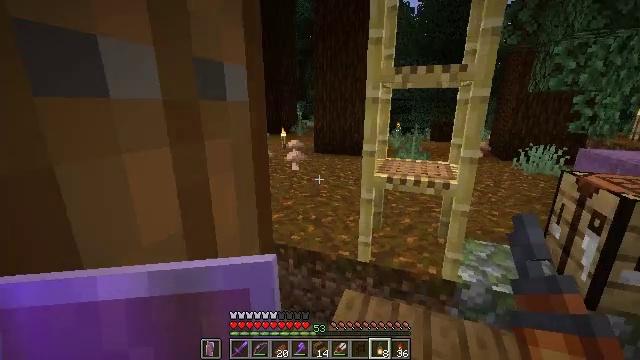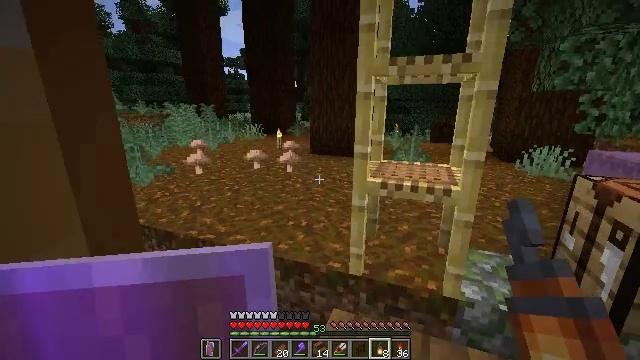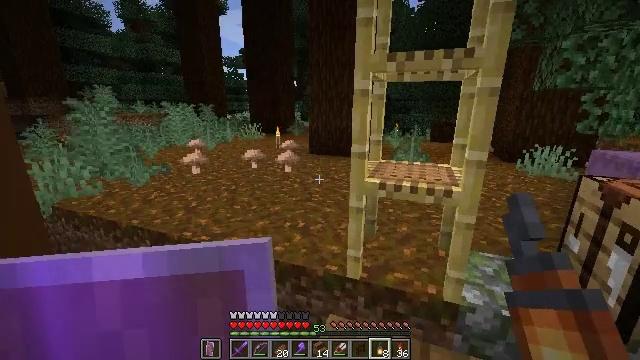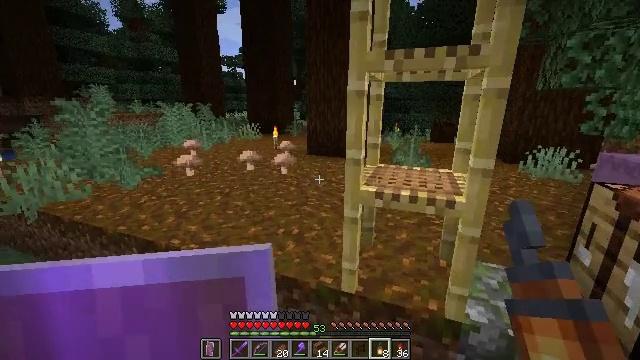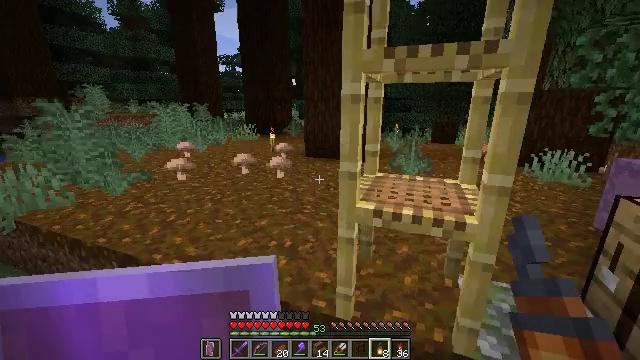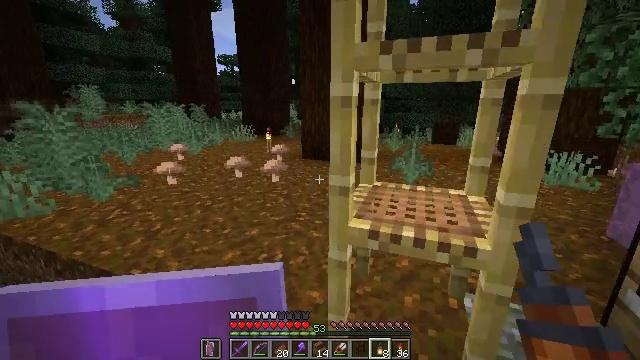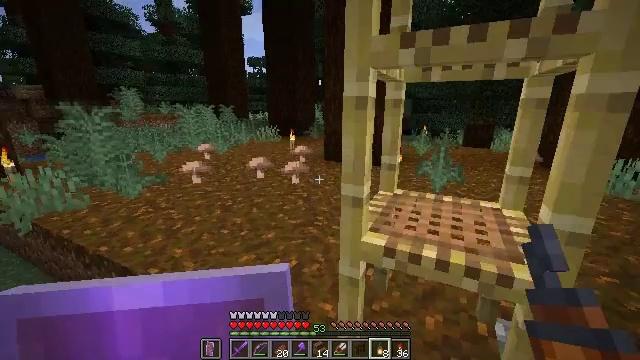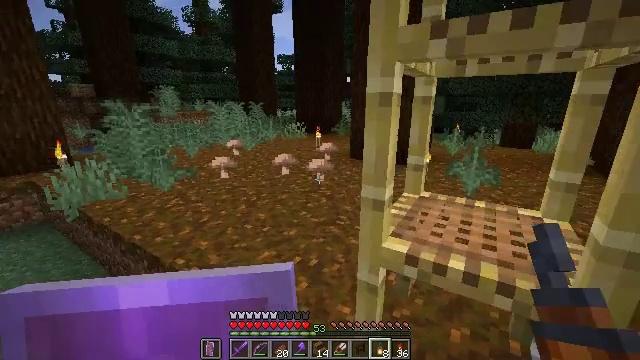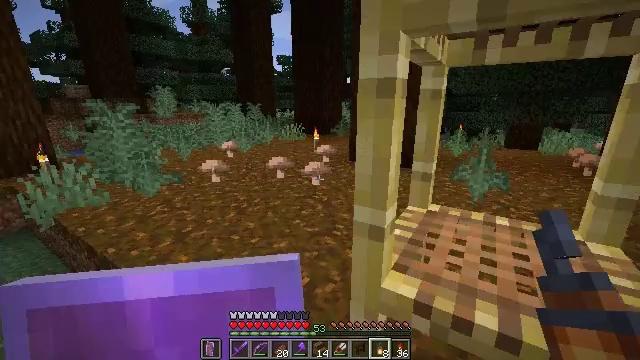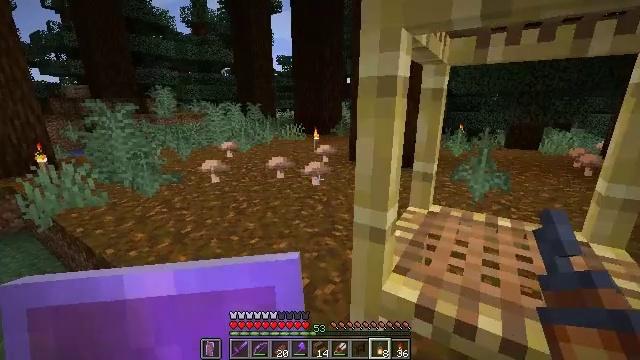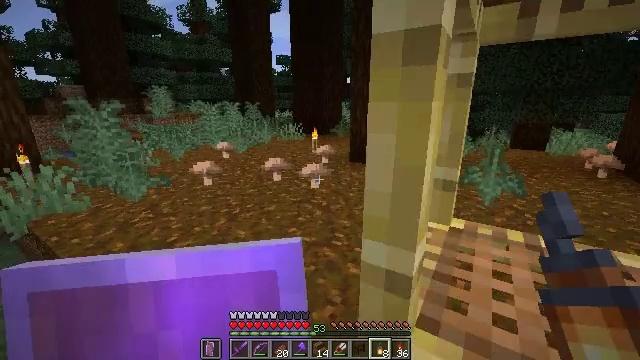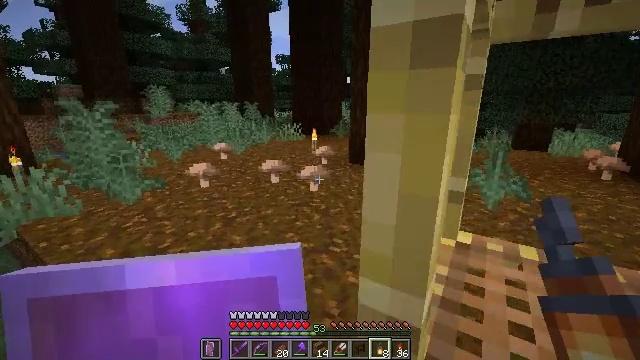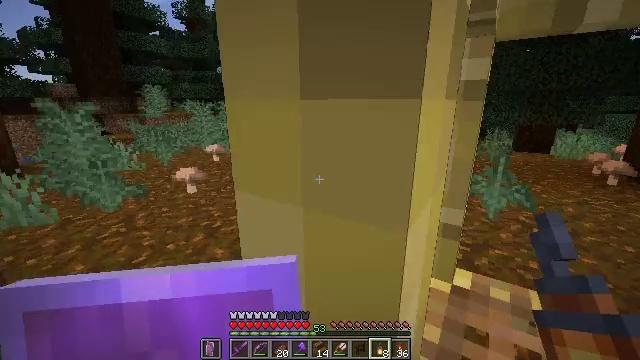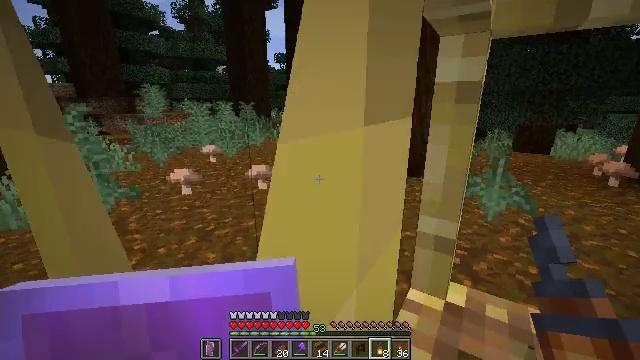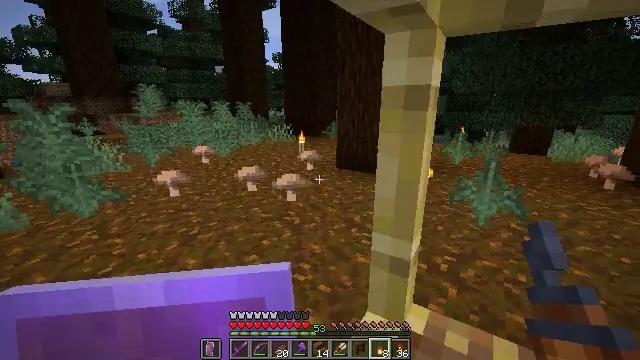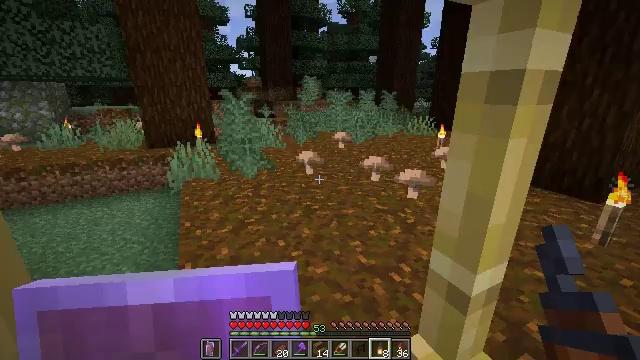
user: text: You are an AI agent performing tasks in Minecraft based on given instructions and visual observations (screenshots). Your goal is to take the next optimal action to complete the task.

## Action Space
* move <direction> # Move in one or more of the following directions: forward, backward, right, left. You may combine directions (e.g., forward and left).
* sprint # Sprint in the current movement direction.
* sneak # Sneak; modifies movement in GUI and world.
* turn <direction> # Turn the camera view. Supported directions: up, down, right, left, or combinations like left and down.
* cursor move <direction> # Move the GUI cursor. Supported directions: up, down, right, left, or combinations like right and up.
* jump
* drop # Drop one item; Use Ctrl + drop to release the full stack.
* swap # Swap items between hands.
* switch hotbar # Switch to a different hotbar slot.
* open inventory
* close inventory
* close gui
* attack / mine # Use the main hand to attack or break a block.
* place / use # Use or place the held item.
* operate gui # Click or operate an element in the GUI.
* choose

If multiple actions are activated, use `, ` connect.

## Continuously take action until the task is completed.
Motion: motion action
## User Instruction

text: Collect vines by mining them.
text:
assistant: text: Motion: move forward
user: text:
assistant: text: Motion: move forward
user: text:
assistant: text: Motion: move forward
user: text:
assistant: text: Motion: move forward
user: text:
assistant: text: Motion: move forward and move right
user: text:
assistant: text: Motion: move forward and move right, turn left
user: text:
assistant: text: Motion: move forward, turn left
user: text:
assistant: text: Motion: move forward
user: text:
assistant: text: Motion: move forward
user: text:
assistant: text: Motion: move forward
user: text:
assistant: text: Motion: move forward and move right
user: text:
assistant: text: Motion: move forward and move right
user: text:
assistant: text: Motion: move right
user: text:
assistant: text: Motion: move right
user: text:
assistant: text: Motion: move right, turn left and down
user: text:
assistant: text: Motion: move back and move right, turn left and down
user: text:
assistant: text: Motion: move back and move right, turn left and up
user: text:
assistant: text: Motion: move back, turn left and up
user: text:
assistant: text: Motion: move back, turn left and up
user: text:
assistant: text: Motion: move back
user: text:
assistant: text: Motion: move back, turn left and down
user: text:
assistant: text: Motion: move back, turn left and up
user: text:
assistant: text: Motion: move back, turn right and up
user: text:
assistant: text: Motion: move back
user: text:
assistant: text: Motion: move back, turn left and down
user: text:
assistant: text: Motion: move back
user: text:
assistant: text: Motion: move back
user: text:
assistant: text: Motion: move back
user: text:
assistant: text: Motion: move back, turn left
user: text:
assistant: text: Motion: move back and move right, turn left